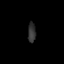
Tissue: lung
Cell type: Epithelial cells
Senescence score: 0.164
Nuclear area (px): 160
Mean DAPI intensity: 48.575